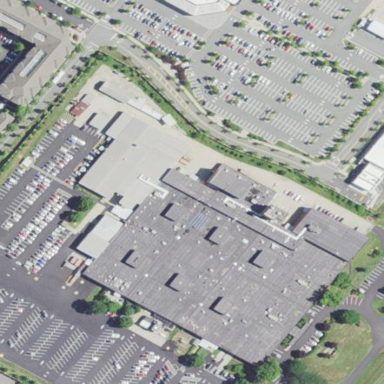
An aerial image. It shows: Commercial building.